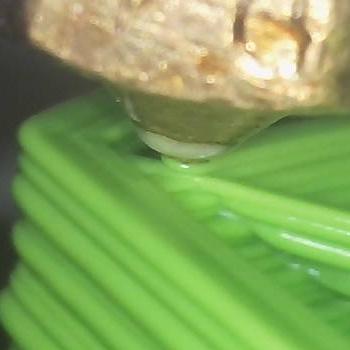
Flow rate: 200%